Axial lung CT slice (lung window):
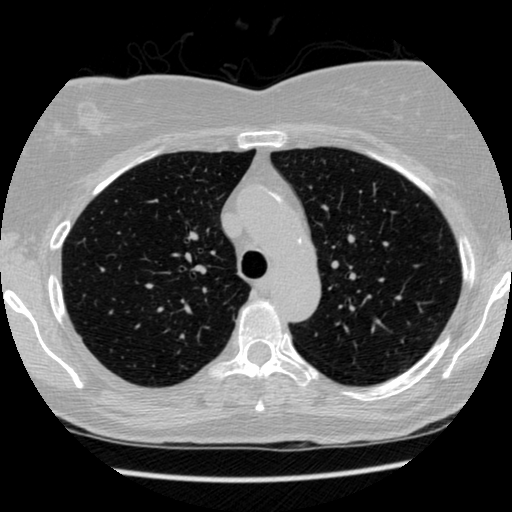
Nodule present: no